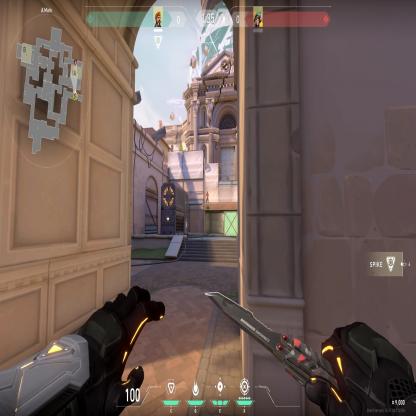
Label: enemy